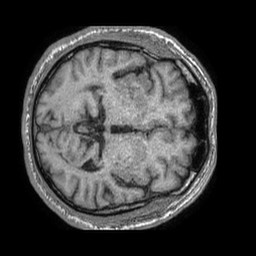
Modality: T1w
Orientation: axial
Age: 59
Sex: male
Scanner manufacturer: philips
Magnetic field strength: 1.5 T
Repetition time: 0.007851 s
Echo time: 0.003594 s